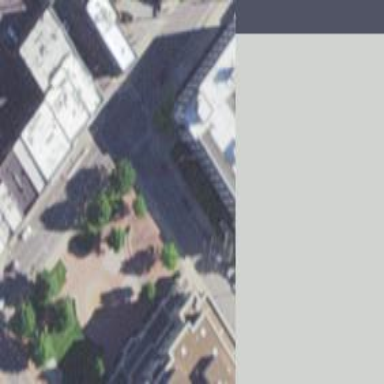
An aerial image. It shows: Public building that serves as courthouse.